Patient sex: F
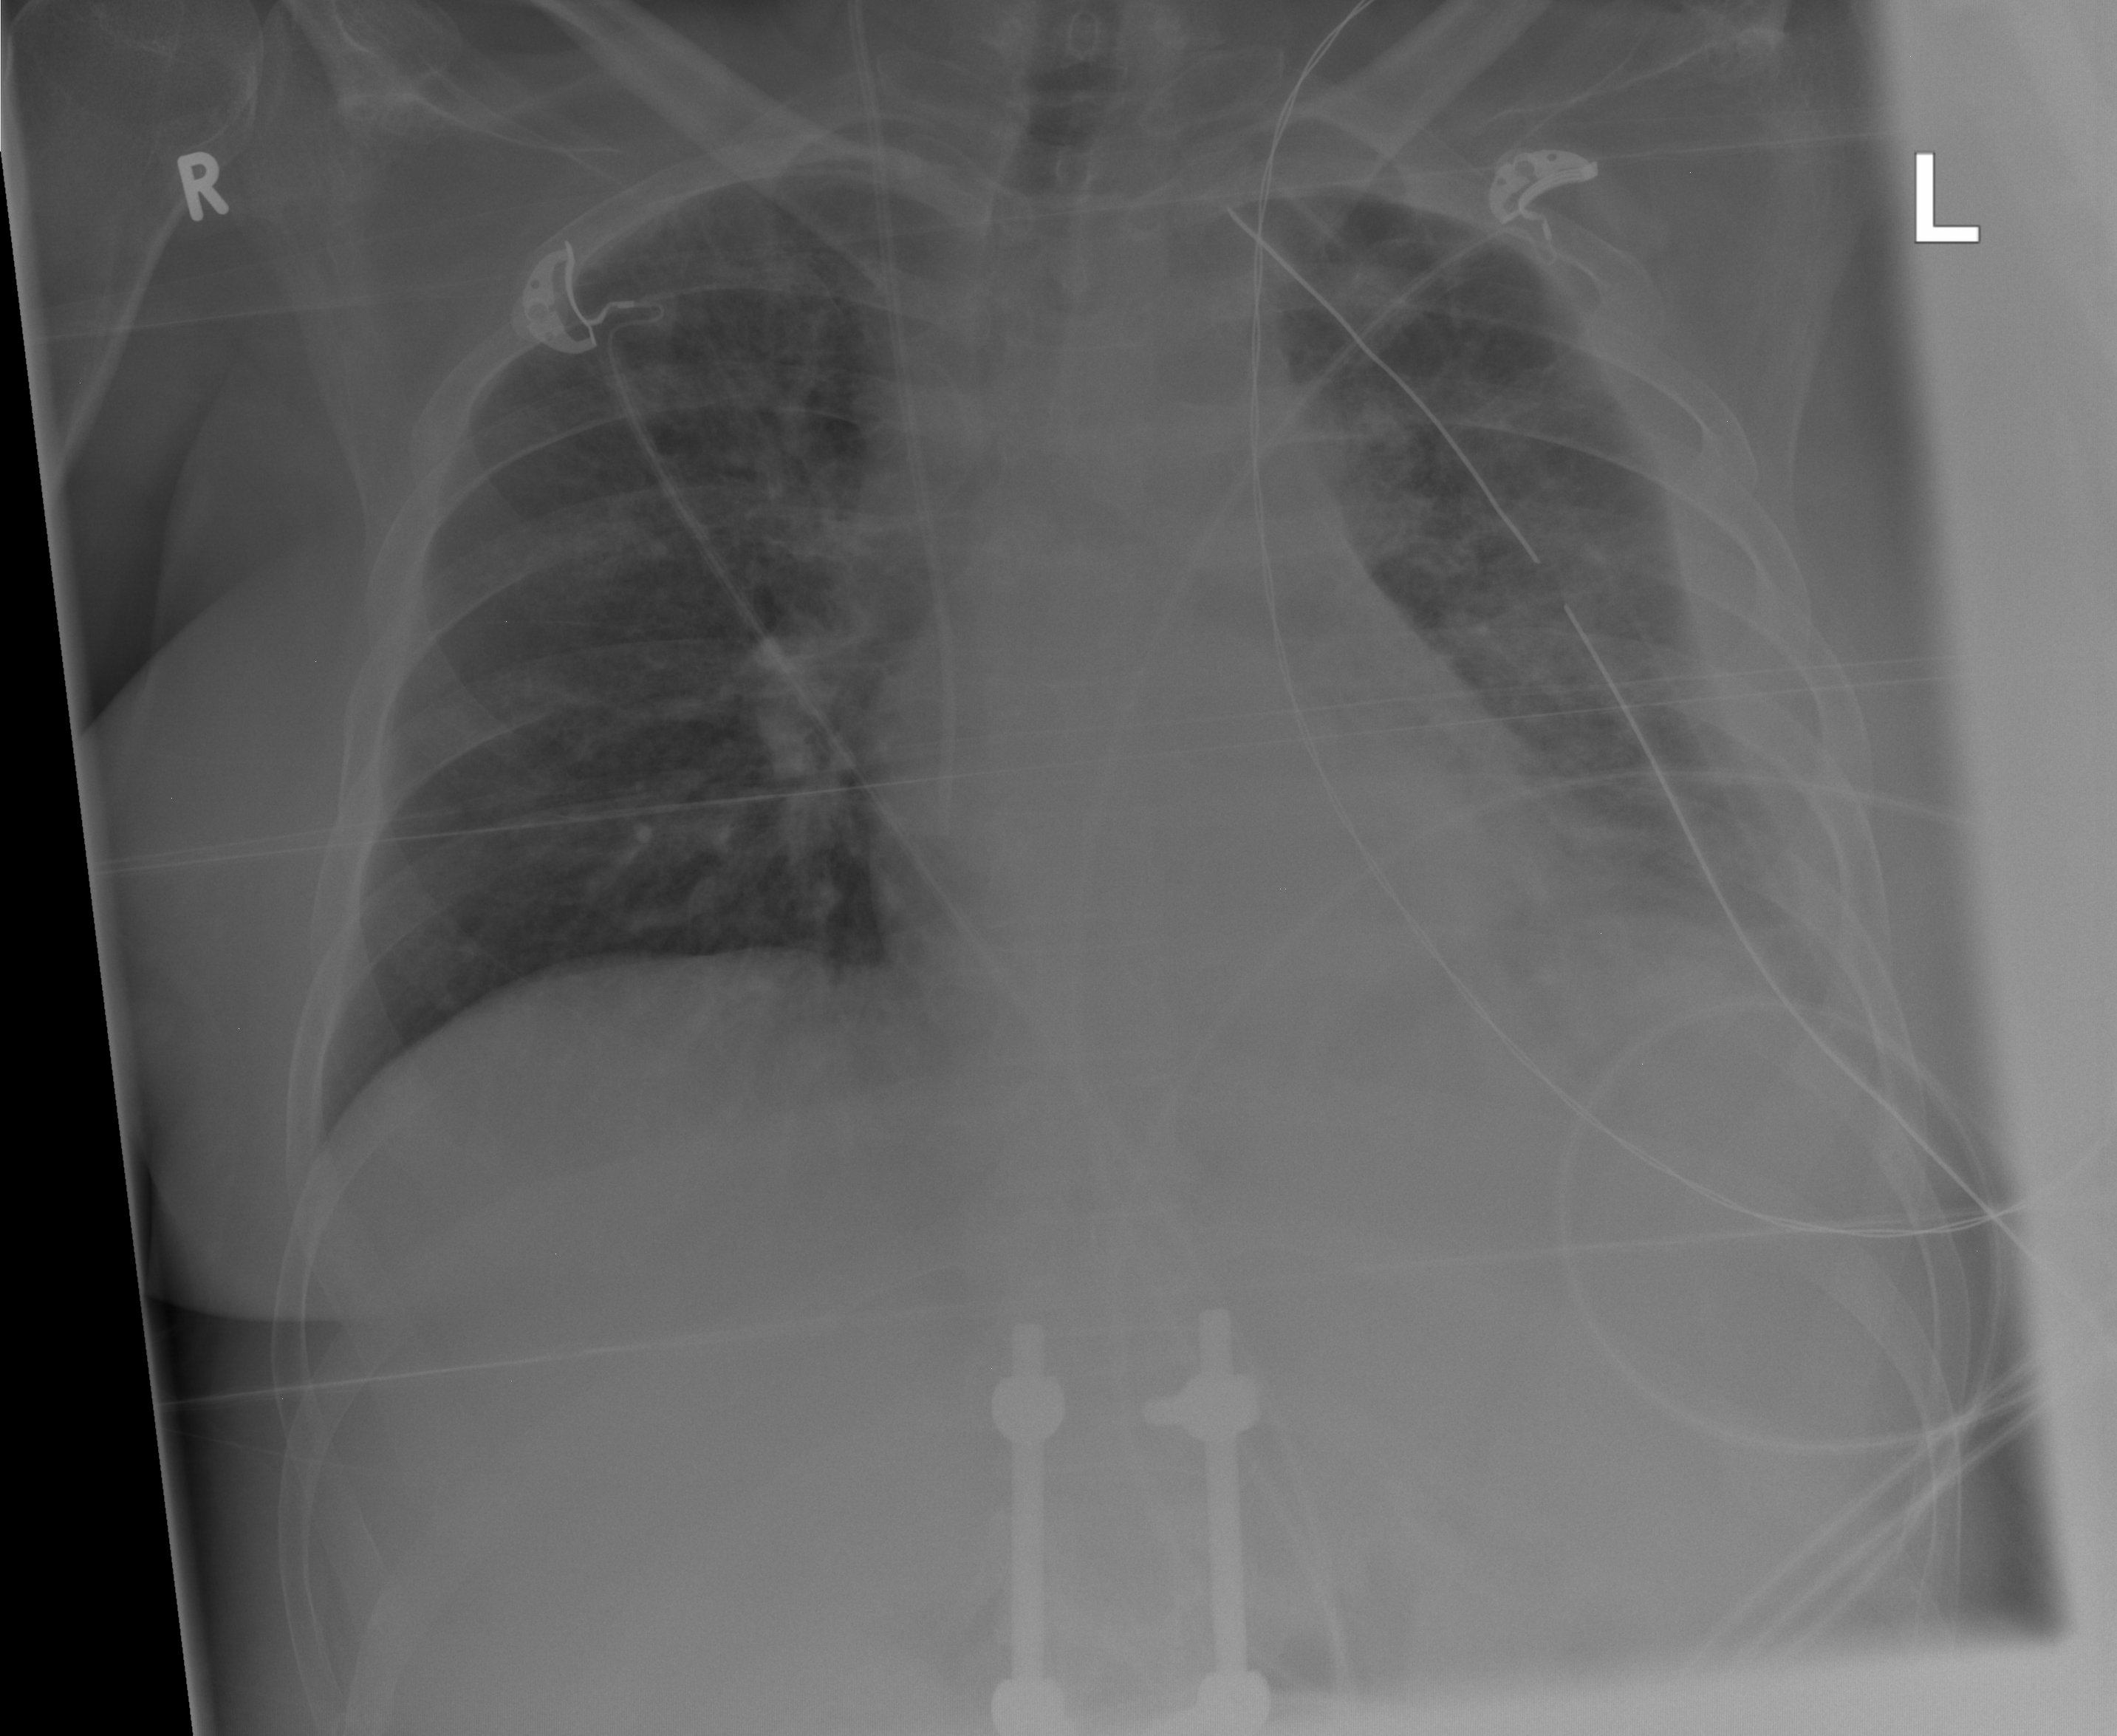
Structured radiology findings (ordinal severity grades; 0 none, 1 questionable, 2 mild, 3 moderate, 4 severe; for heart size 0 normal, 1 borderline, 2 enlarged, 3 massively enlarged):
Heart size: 0
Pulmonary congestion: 2
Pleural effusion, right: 0
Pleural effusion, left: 2
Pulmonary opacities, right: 0
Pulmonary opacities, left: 0
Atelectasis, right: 0
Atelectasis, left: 2